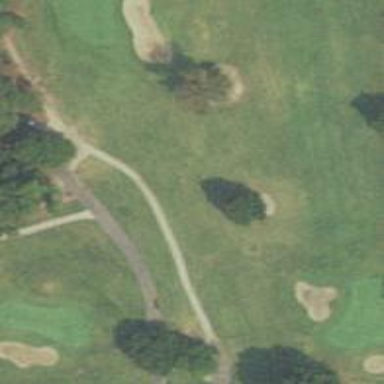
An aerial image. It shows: Golf hole.